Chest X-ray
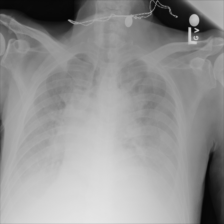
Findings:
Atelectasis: negative
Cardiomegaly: negative
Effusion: positive
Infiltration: negative
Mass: negative
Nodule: negative
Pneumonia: negative
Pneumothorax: negative
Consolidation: negative
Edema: negative
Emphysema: negative
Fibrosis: negative
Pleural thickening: positive
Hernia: negative